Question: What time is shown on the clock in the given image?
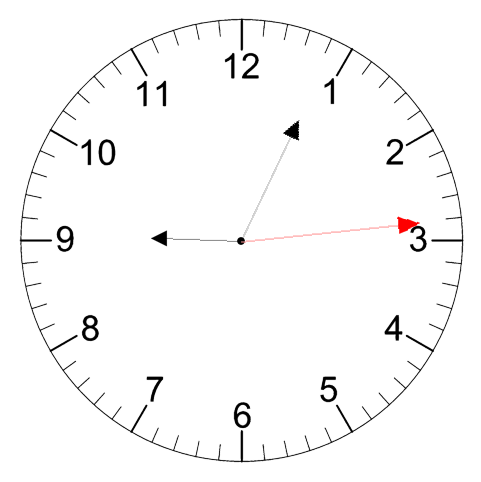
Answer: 09:04:14